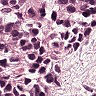
Metastatic tissue present: yes